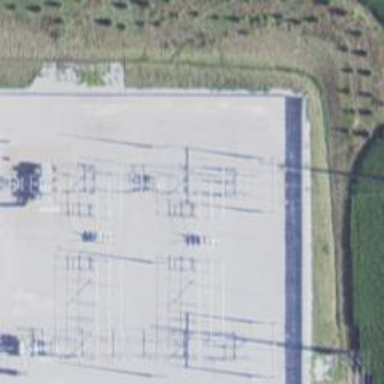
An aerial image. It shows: Switch used for power control.